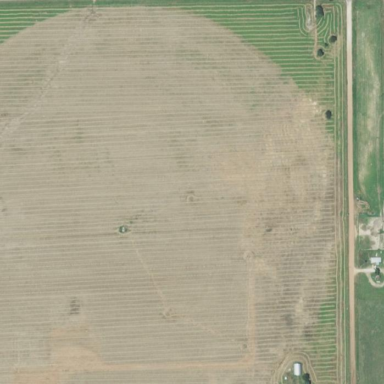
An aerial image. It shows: Farmland with pivot irrigation system.